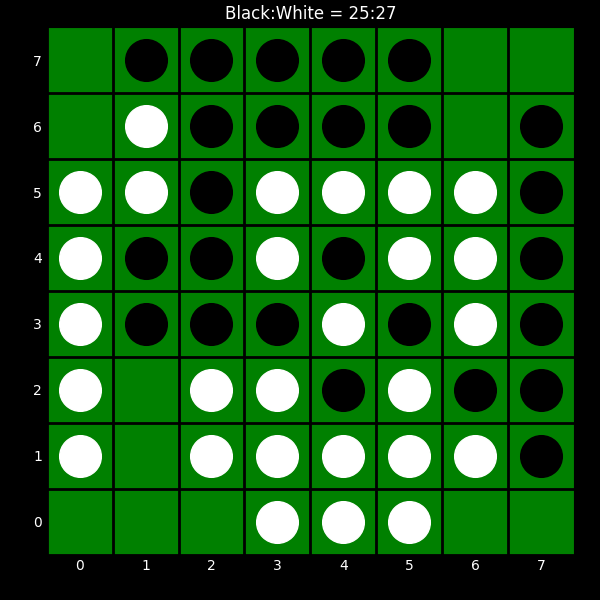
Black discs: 25
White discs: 27